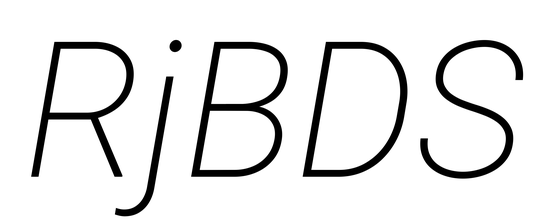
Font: Roboto-Italic_ExtraLight_Italic